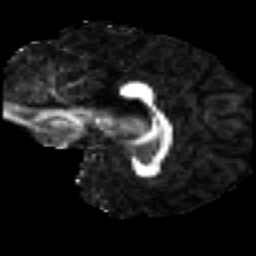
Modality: FA
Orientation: sagittal
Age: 30
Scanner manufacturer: siemens
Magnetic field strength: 3 T
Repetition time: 2.2 s
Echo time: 0.084 s